Current action and preconditions to check: trajectory_clear

Your task: For each precondition in the list above, predict whether it will hold at this action.

Consider the current scene as observed from the mobile robot's camera, and analyze the predicted future states of all dynamic agents (e.g., people, animals, vehicles, or any moving entities) within the NEXT SECOND.

IMPORTANT: Only answer "very likely" if you are absolutely certain—based on strong, clear evidence—that a dynamic agent will violate the precondition in the predicted future state. Do NOT answer "very likely" for unlikely, ambiguous, or low-probability risks.

Ask yourself for each precondition: Is there a high probability, with clear and convincing evidence, that the predicted future states of any dynamic agent will interfere with the predicted future state of the currently executing action within the NEXT SECOND, causing that precondition to fail?

Assess the risk level based on these predictions. Use "likely" or "very likely" if motions create a clear risk of interference.

Use "neutral" or "improbable" if agents are nearby but their predicted paths are clearly diverging or non-conflicting.

Failure Risk Categories: "very improbable", "improbable", "neutral", "likely", "very likely"

Answer Format: Output ONLY the probability_of_failure value from these categories: "very improbable", "improbable", "neutral", "likely", "very likely"

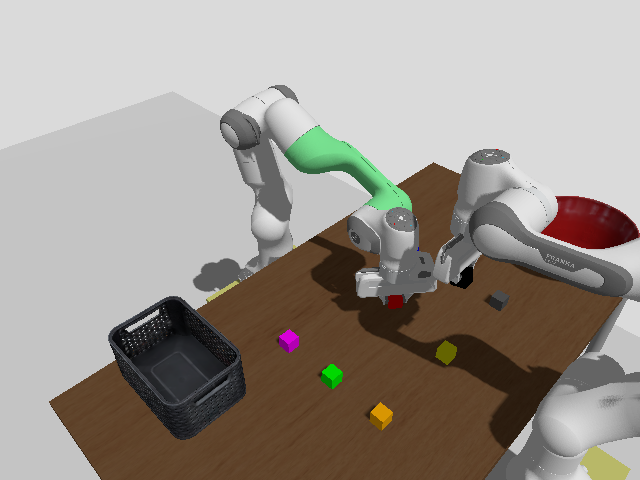

Answer: neutral